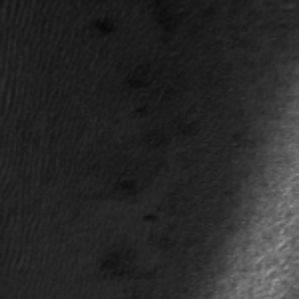
Label: frost